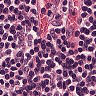
Metastatic tissue present: no